Question: I can't find a way to create this kind of custom field in Jira..

What is the custom field type for this kind of custom field?
I have tried with Label types, Select List(multiple choices)
type custom fields, but no result..
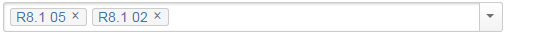
Answer: Having looked at <URL> and the applicable comments, it is indeed a Label field-type, as one would naturally assume.
The drop-down next to the labels is for the list of available or suggested labels.